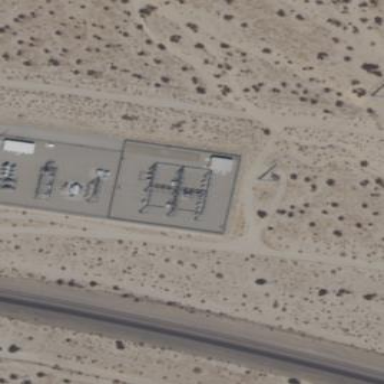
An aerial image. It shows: Outdoor power substation. The substation is at the transmission level. It is surrounded by fence.